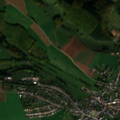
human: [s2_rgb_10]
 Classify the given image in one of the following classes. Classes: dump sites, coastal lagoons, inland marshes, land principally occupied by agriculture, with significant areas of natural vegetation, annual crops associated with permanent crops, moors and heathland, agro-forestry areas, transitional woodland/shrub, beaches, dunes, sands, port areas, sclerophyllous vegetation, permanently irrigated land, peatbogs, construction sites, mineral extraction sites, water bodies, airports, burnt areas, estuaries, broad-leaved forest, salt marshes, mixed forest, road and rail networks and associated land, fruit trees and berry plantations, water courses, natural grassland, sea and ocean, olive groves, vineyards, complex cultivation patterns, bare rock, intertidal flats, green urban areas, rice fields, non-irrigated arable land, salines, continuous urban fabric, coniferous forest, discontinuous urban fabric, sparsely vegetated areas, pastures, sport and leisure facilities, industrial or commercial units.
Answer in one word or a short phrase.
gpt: discontinuous urban fabric, non-irrigated arable land, pastures, complex cultivation patterns, land principally occupied by agriculture, with significant areas of natural vegetation, broad-leaved forest, coniferous forest, mixed forest